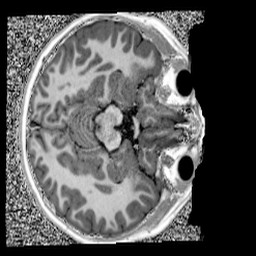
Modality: UNIT1
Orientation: axial
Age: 9
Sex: male
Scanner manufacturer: siemens
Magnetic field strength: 3 T
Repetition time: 4 s
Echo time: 0.00303 s